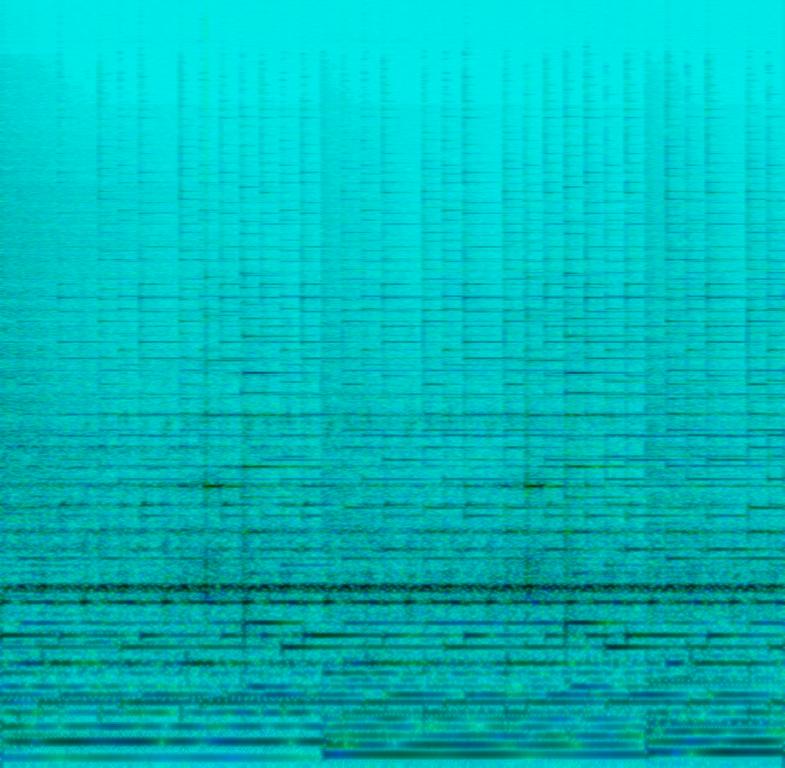
The low quality recording features a pop song that consists of suspenseful synth, repetitive piano melody, filtered synth bass and sustained strings melody located in the left channel of the stereo image. It sounds uplifting, soulful and exciting.